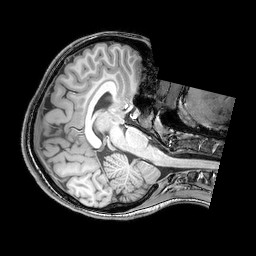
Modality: T1w
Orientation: axial